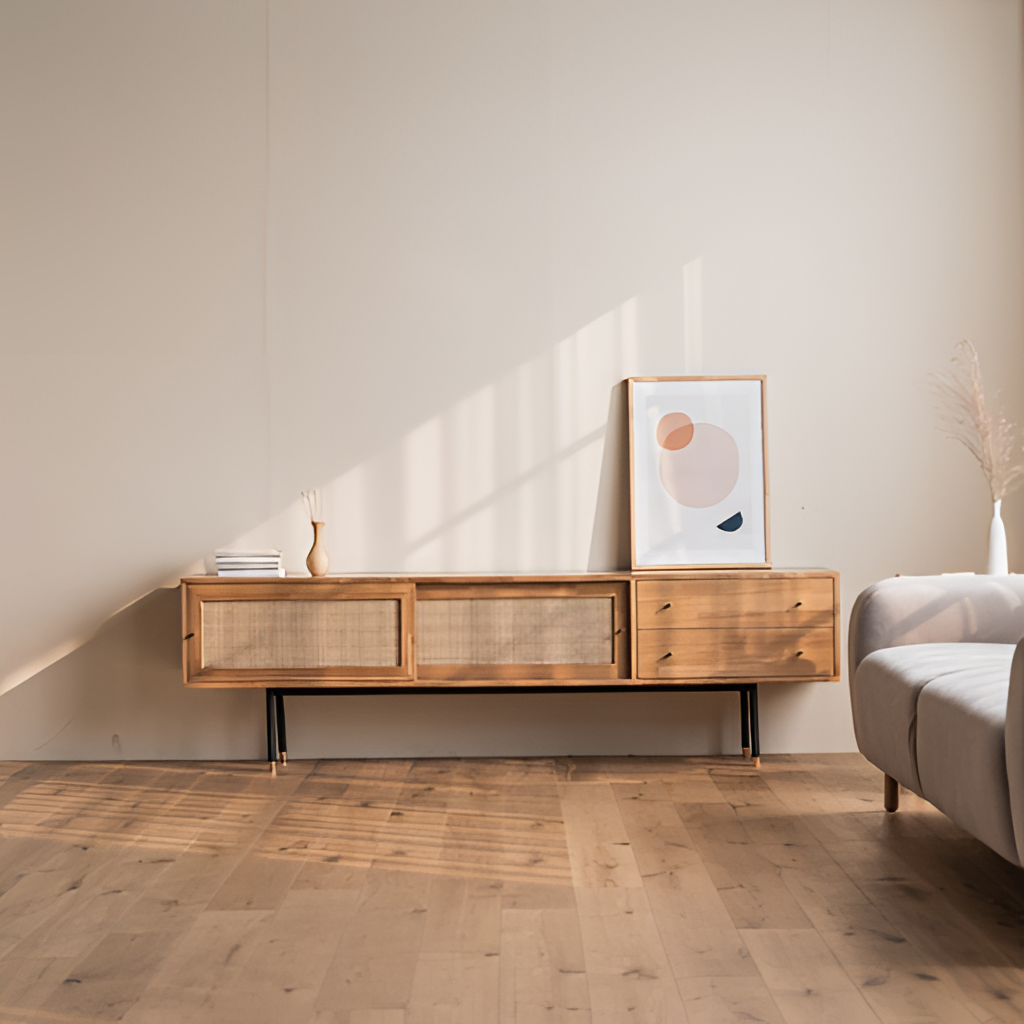
living room, wood console, beige paint wallpaper, with solid pattern, Scandinavian, wood flooring, with plank pattern